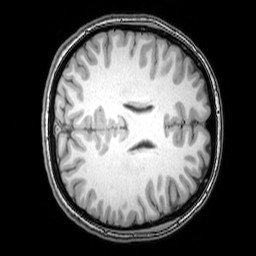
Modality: T1w
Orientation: axial
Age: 21
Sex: female
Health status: healthy
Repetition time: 0.081 s
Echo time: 0.037 s